Field crop: maize
Growth stage: 1
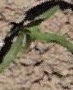
Species: maize